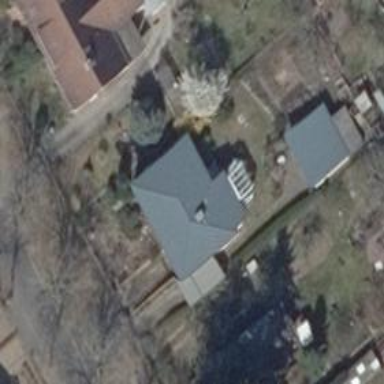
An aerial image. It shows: Detached building.